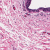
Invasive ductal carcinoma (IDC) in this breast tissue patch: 0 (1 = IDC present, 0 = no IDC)